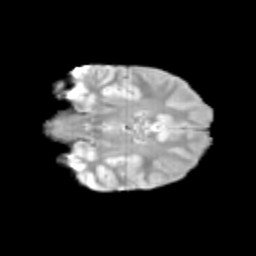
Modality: T2w
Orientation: coronal
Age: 13
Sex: male
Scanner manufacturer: siemens
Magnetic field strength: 3 T
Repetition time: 3.8 s
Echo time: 0.07 s